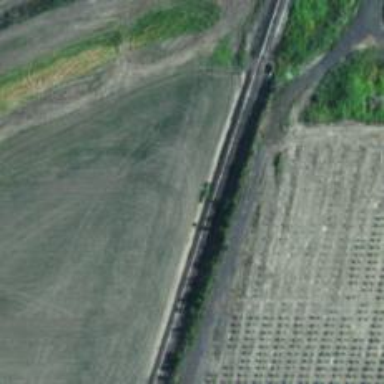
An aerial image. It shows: Railway track.